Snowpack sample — Snodgrass Mountain, Crested Butte, Colorado (2/4/25, 12:06 PM MST)
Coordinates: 38.923, -106.968
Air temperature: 35 °F
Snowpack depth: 80 cm
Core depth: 50 cm
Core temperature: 30.2 °F
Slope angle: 14°, slope face: 78°
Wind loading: low
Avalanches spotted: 0
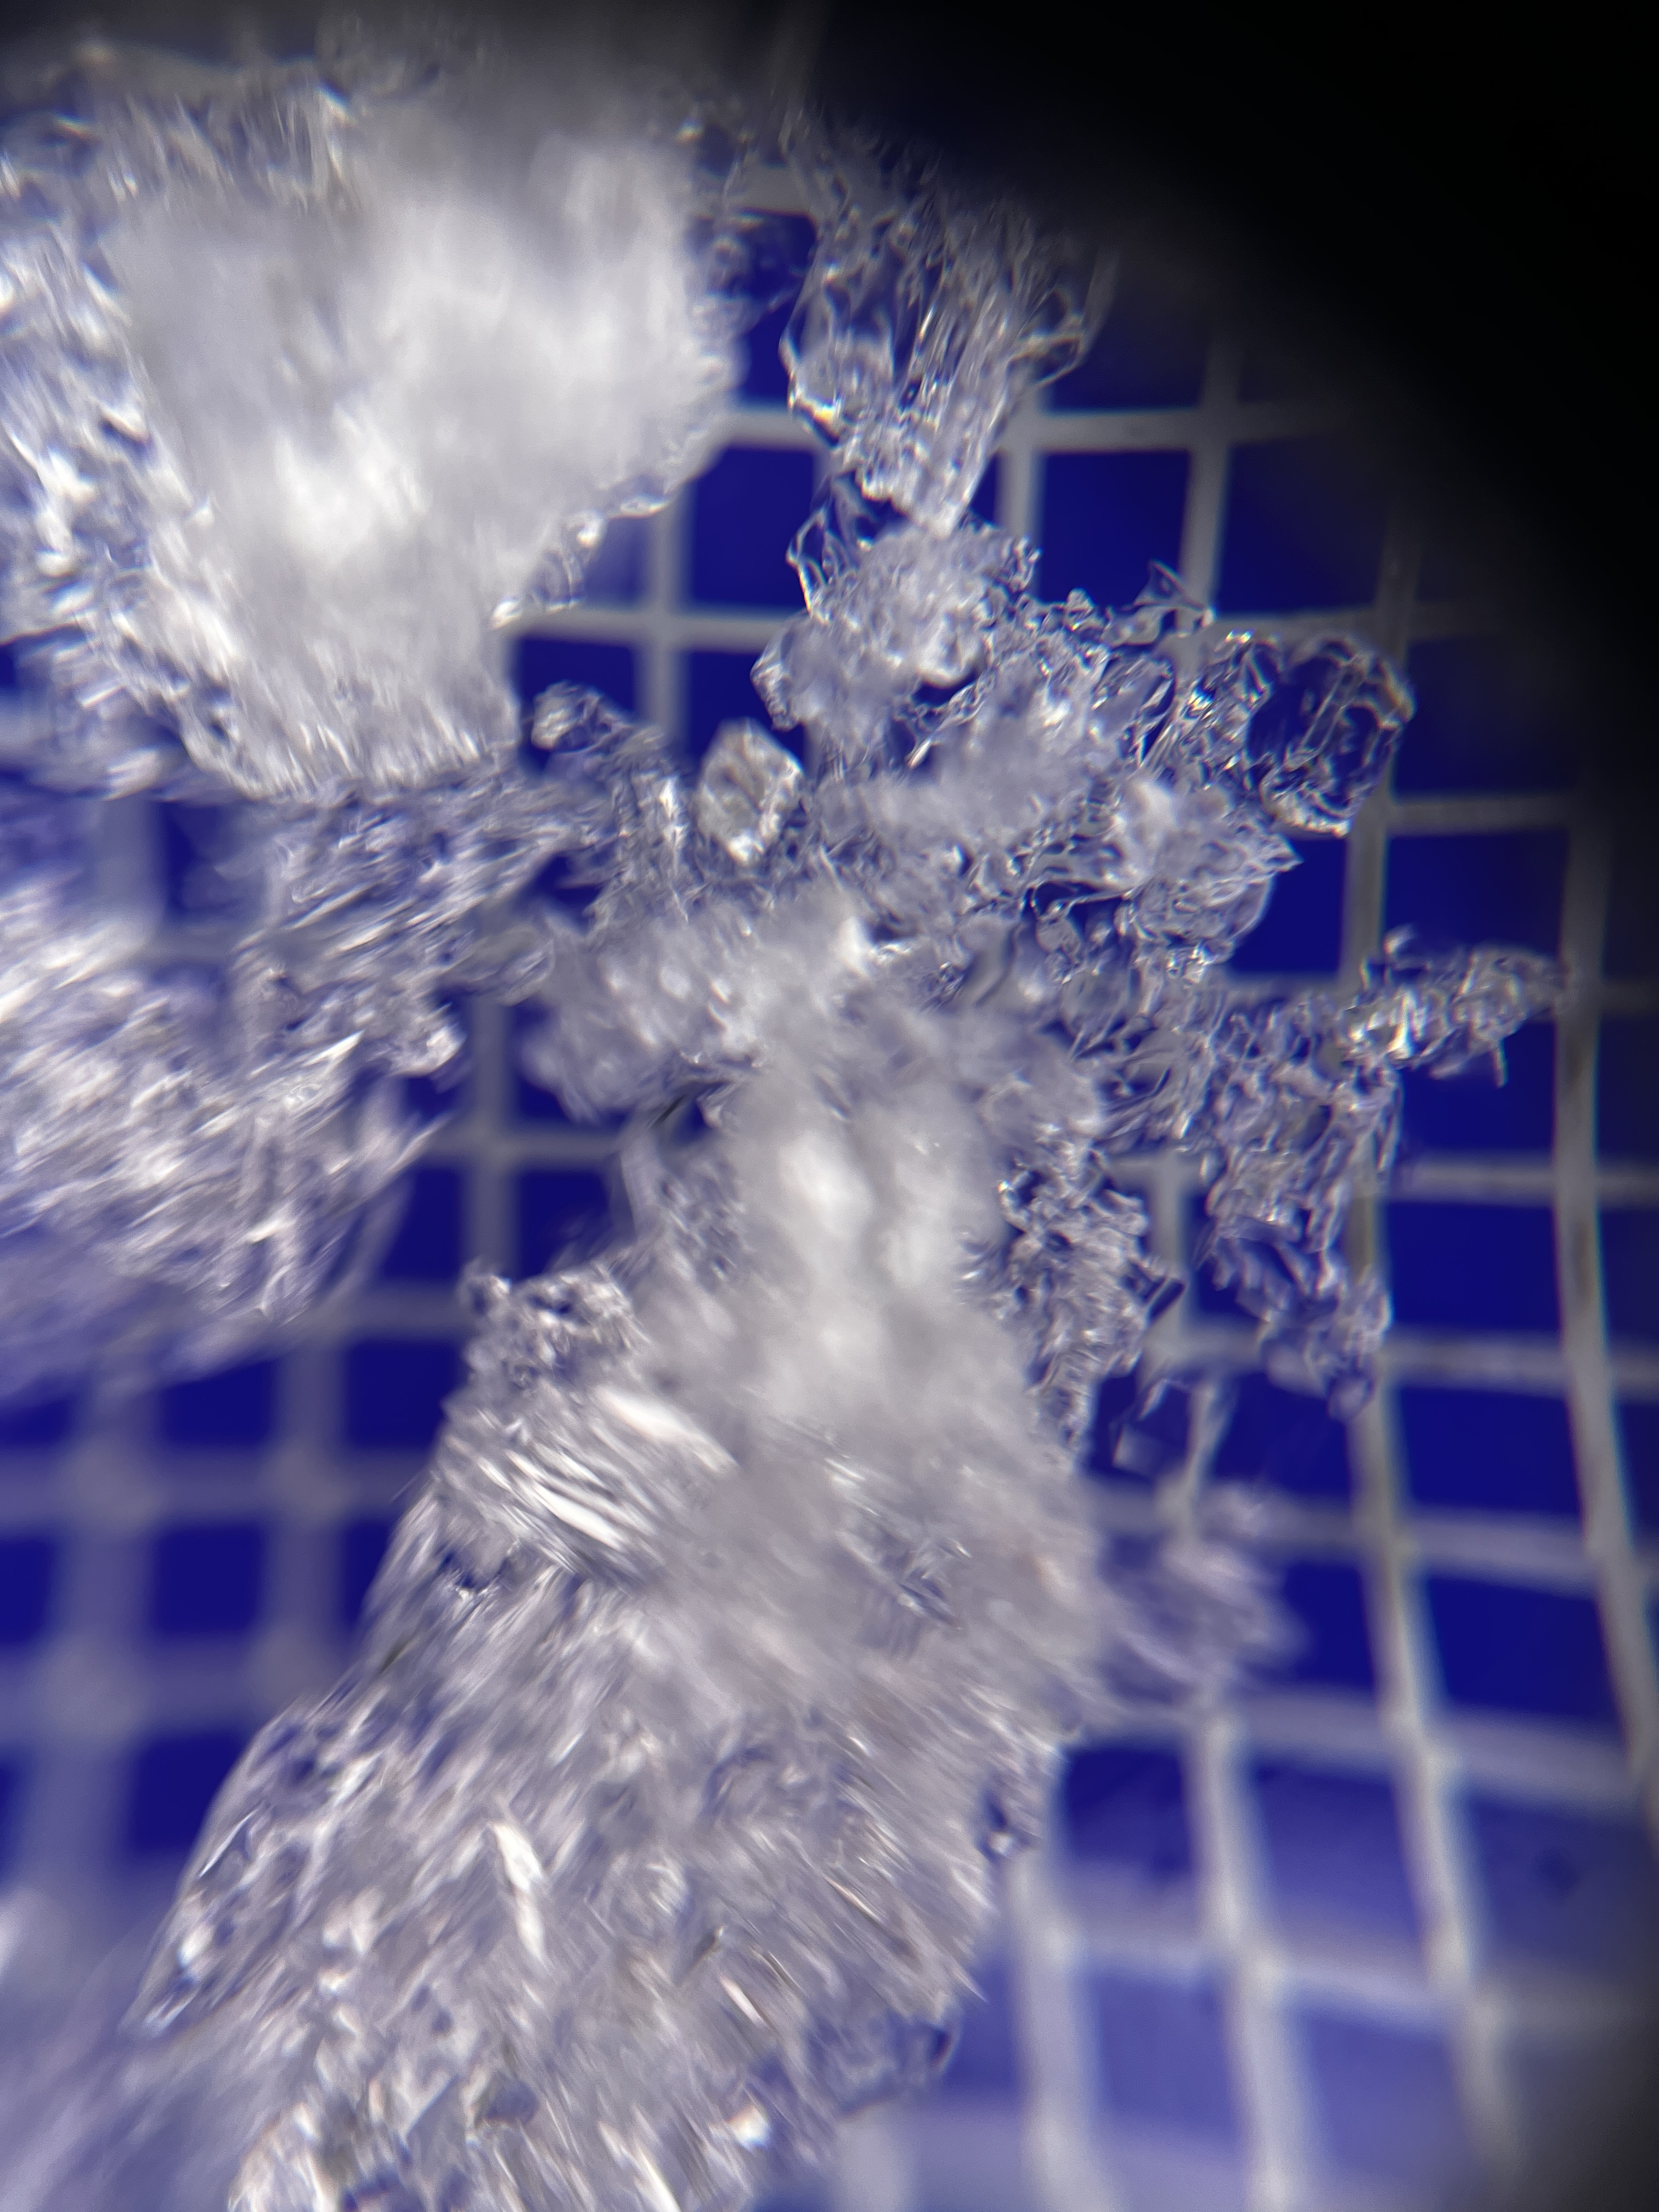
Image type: magnified_profile
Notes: No avalanches nearby, unusually warm weather for the last month reported by residents, Collected 25 yards from treeline